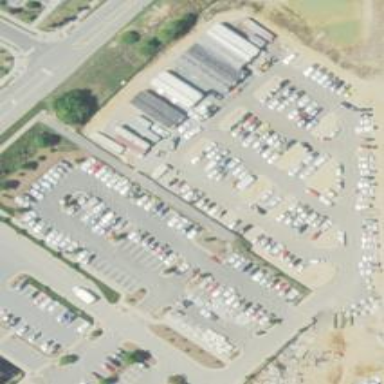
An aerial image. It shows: Parking area.